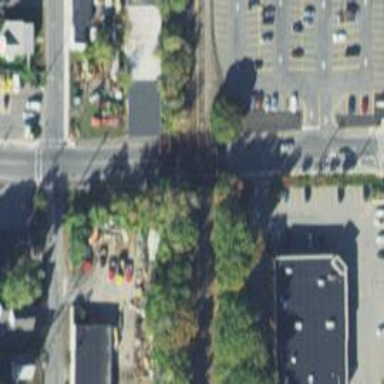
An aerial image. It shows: Railway bridge over siding rail service.